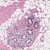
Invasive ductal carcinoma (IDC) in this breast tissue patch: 0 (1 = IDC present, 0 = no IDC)